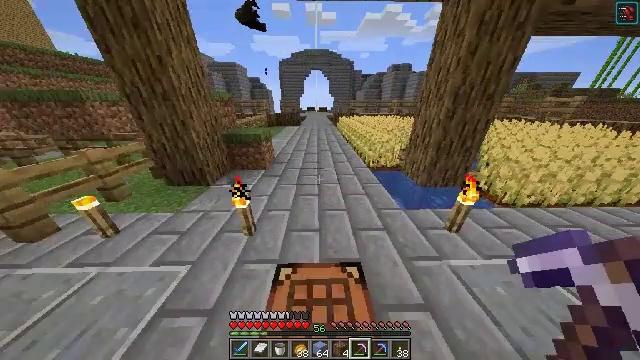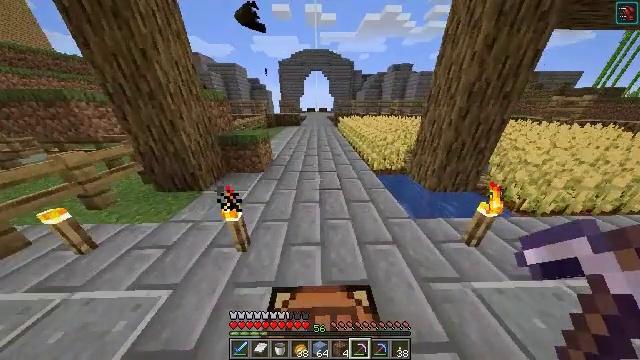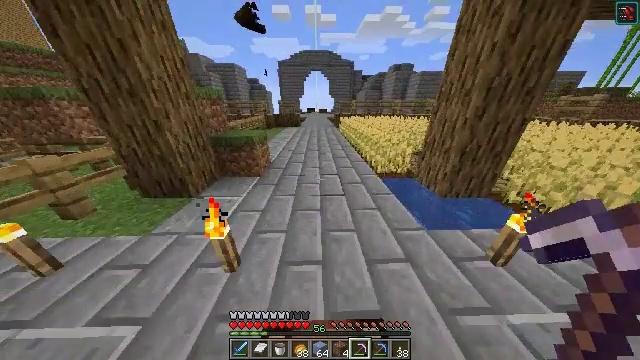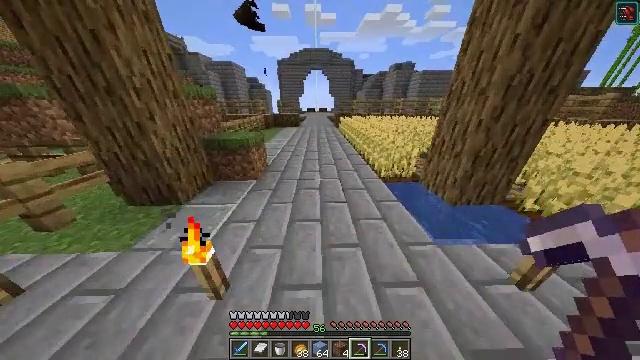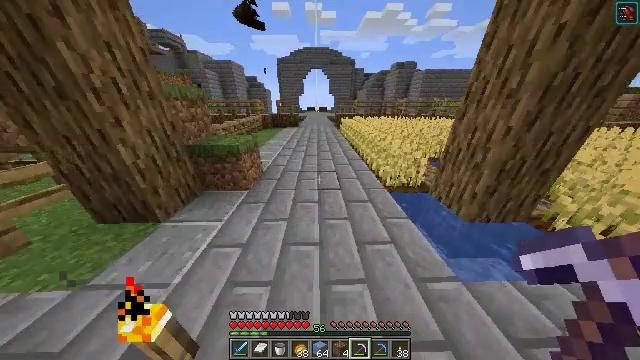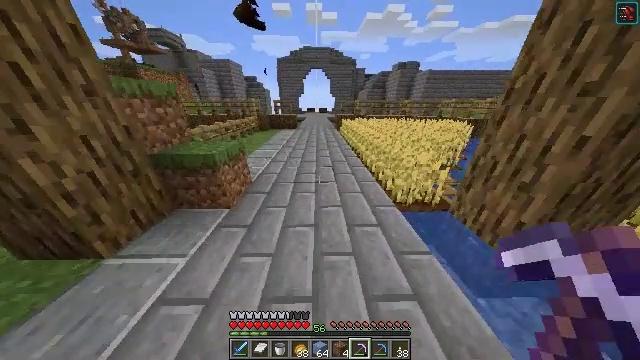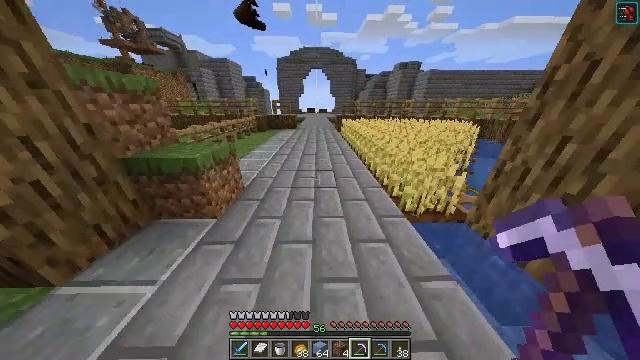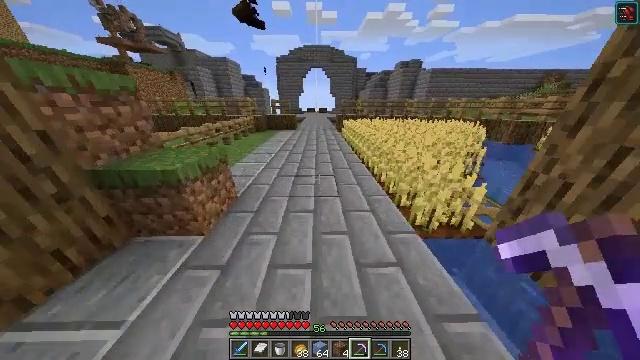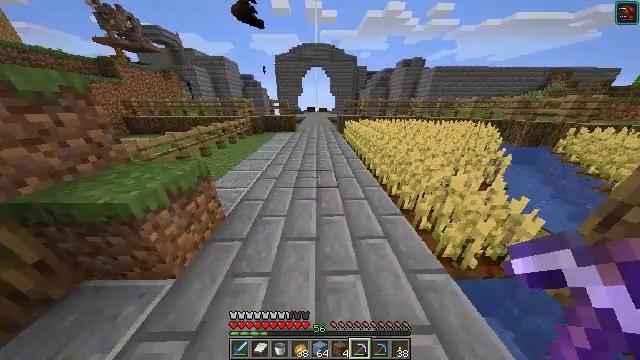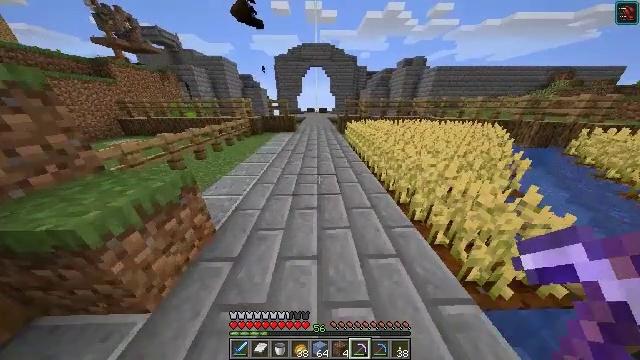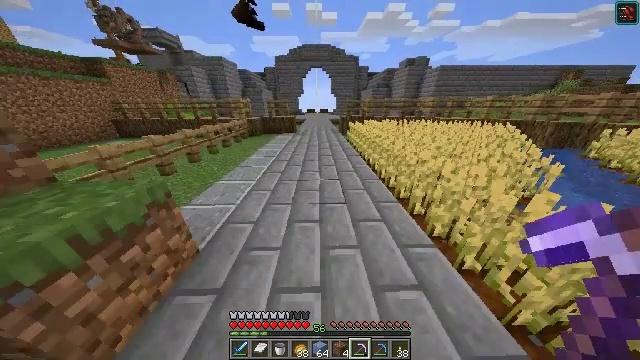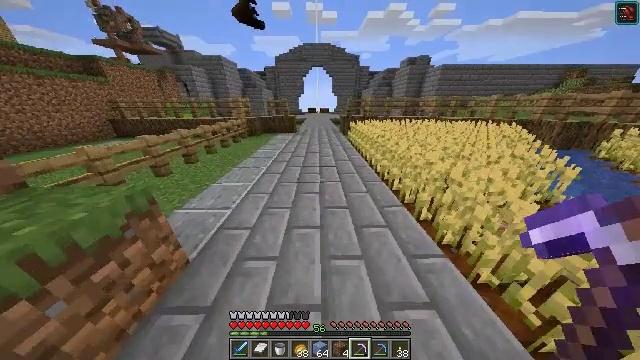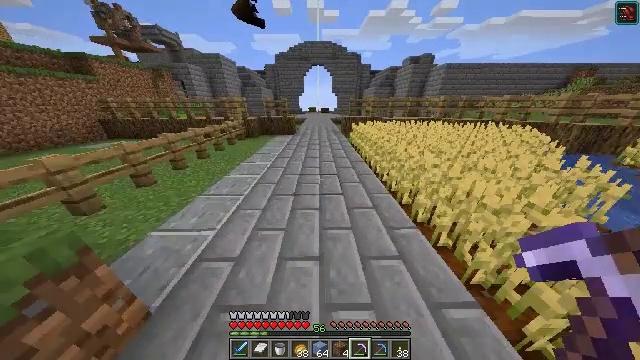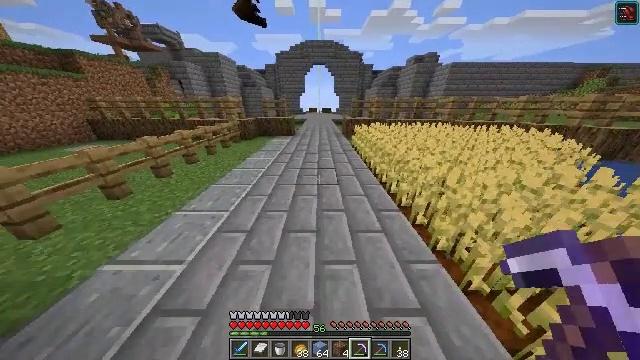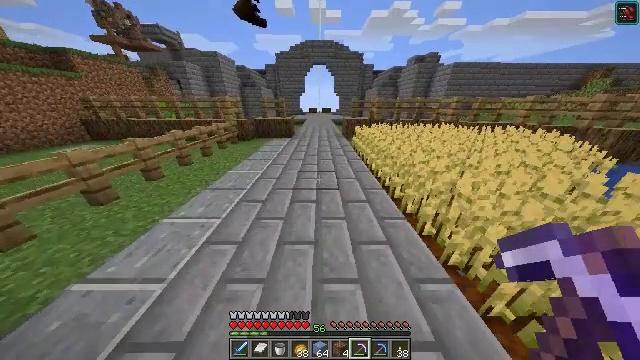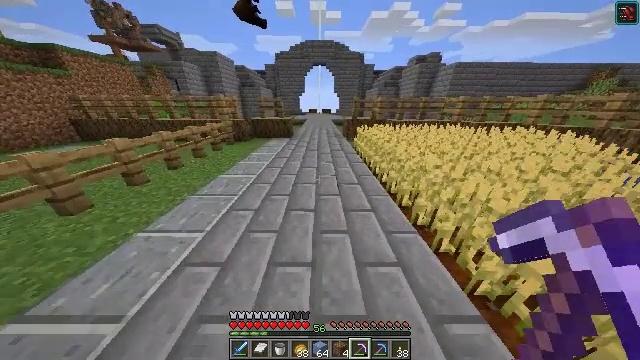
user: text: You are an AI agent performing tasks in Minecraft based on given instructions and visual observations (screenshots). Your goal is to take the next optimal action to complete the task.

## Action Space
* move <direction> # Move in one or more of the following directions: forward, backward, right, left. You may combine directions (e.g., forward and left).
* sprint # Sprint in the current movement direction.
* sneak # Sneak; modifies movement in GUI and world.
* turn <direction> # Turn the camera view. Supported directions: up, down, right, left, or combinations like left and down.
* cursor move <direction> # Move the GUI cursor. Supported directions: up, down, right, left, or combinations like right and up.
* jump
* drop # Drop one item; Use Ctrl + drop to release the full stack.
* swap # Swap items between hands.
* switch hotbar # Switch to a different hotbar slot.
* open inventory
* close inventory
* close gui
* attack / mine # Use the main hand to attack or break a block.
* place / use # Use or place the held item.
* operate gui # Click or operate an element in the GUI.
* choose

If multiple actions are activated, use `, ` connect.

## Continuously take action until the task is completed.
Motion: motion action
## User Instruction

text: Use ice blocks to craft packed ice in the crafting table.
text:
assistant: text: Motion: move forward
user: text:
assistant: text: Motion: move forward
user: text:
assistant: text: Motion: move forward
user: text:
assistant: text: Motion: move forward
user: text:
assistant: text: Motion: move forward
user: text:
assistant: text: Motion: move forward
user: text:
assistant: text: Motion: move forward
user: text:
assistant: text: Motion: move forward
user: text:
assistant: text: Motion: move forward
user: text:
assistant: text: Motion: move forward
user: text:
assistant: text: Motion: move forward
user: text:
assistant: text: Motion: move forward
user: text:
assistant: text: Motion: move forward
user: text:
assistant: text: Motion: move forward
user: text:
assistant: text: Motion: move forward
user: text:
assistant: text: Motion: move forward
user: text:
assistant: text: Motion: move forward
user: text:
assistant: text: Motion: move forward
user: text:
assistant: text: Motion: move forward
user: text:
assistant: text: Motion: move forward
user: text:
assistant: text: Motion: move forward
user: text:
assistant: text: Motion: move forward
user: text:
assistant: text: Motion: move forward
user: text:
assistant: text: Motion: move forward
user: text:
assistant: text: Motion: move forward
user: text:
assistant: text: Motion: move forward
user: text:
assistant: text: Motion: move forward
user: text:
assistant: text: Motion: move forward
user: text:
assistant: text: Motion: move forward
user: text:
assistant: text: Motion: move forward